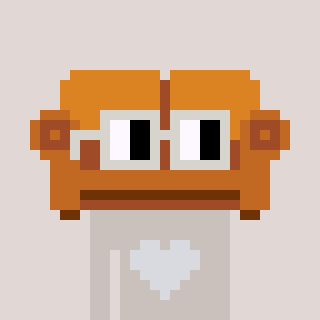
a pixel art character with square light gray glasses, a couch-shaped head and a foggrey-colored body on a warm background